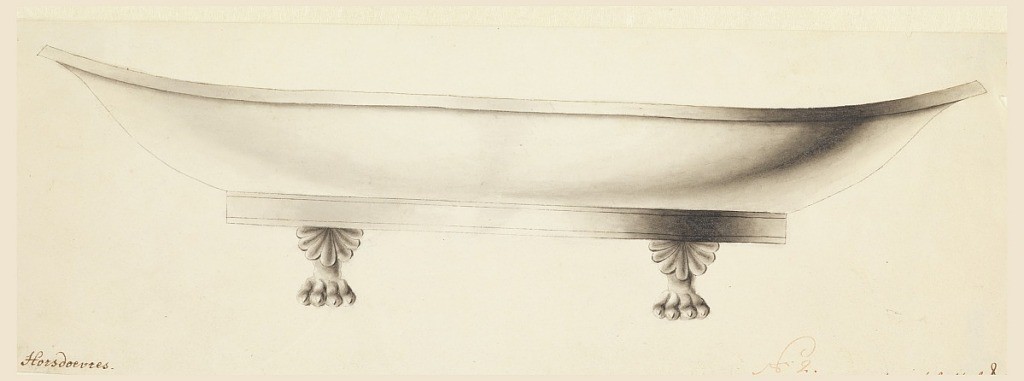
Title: Design for a Tray for Hors D'oeuvres
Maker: Joseph Anton Seethaler II, German, 1799–1868
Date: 1827–35
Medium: Pen and black ink on paper
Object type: Drawing
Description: Elongated bowl with clawed feet with palmettes.